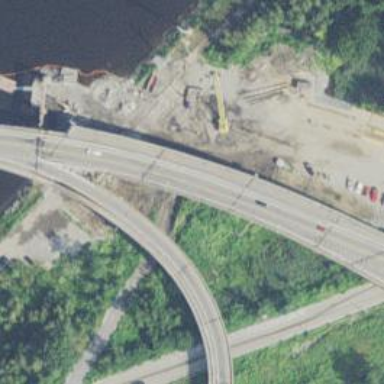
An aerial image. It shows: Bridge supported by piers.